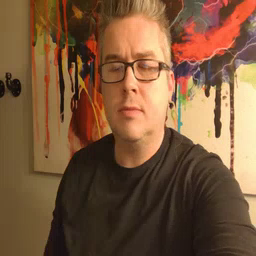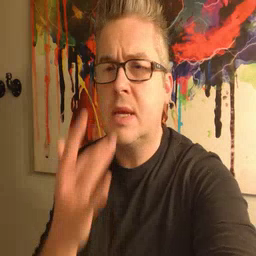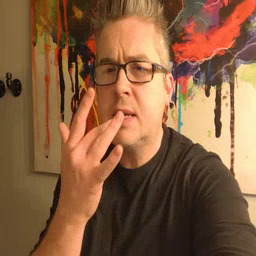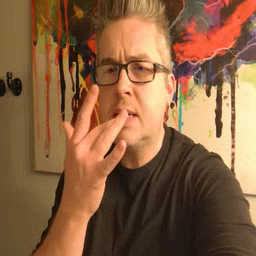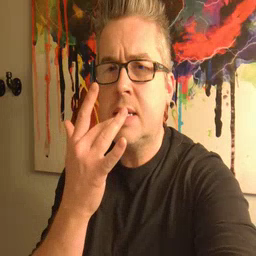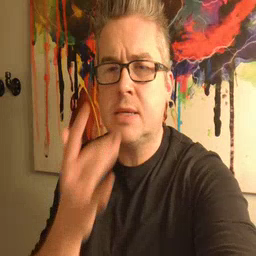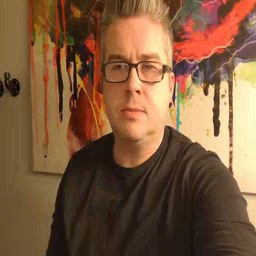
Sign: taste